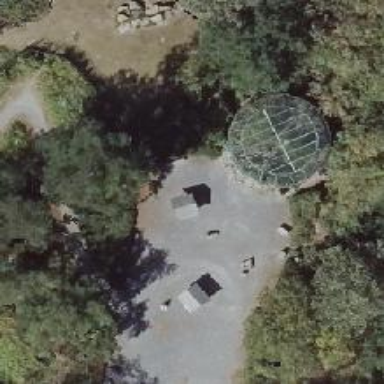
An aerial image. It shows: Shelter located at picnic site.